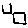
Label: square